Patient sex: M
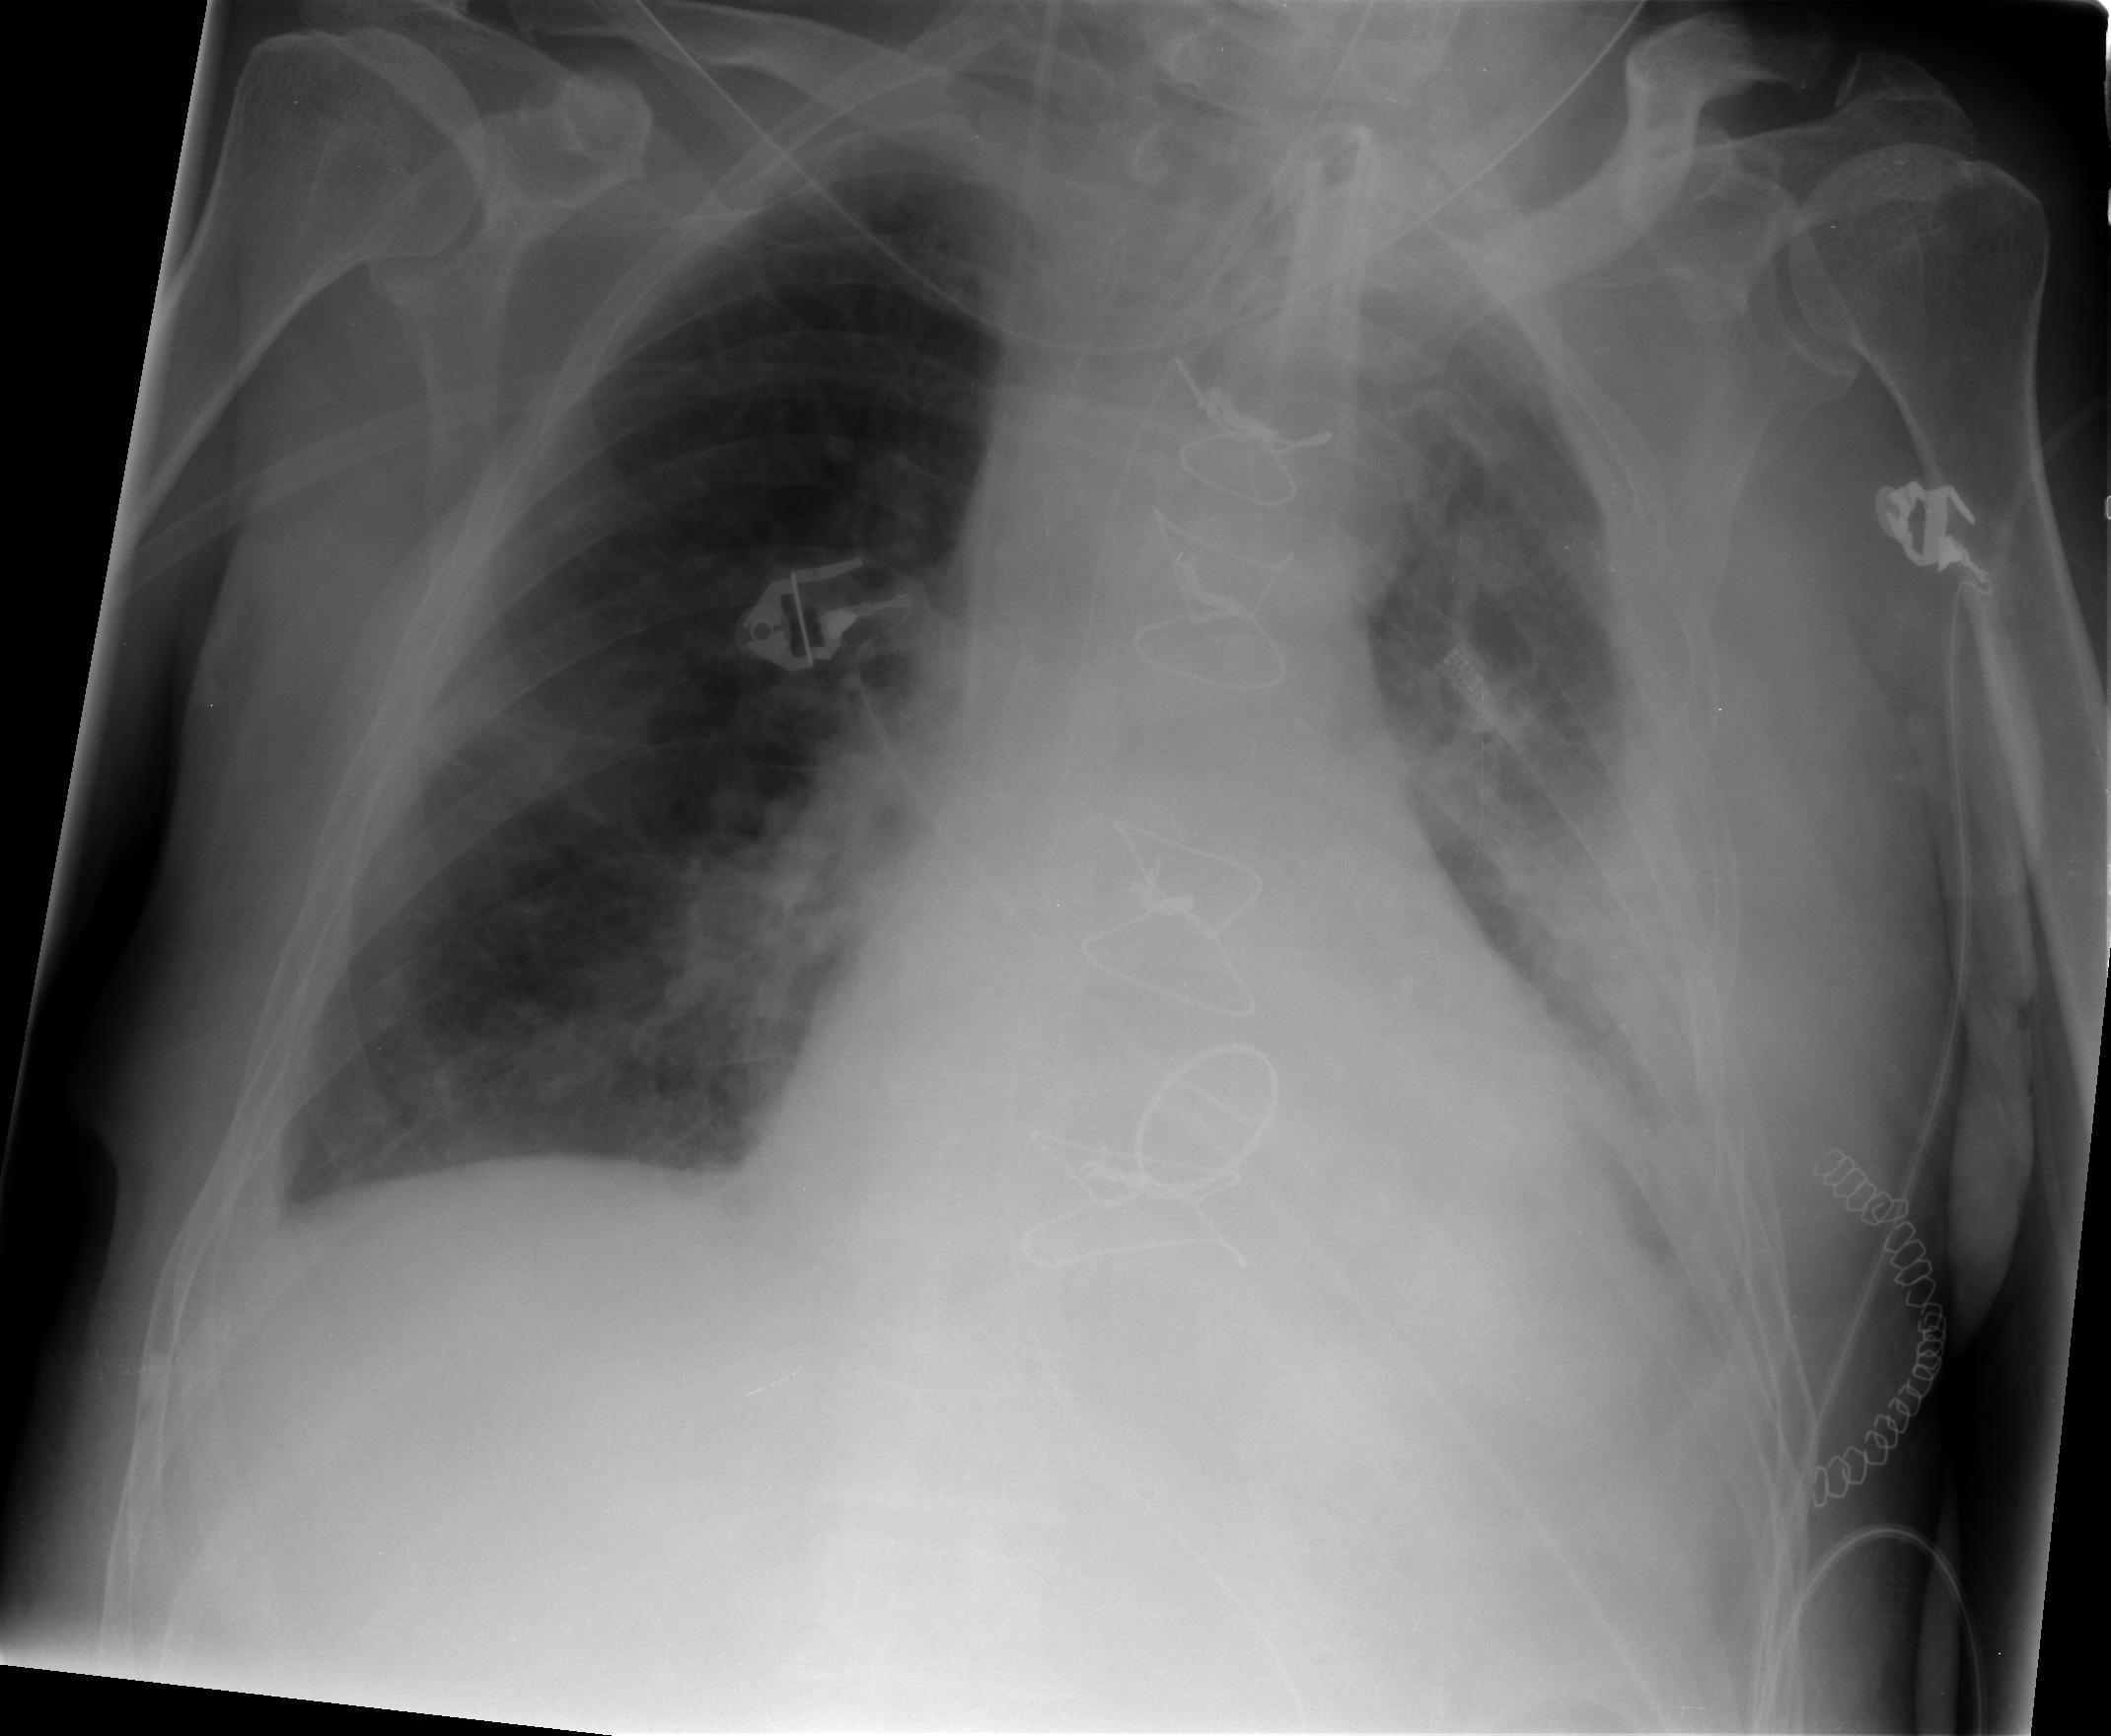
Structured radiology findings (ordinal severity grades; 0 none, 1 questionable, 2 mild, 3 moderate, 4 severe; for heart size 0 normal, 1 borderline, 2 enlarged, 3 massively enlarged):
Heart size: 2
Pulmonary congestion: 2
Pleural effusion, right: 1
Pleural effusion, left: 2
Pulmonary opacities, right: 0
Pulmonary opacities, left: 2
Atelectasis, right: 2
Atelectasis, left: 2